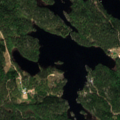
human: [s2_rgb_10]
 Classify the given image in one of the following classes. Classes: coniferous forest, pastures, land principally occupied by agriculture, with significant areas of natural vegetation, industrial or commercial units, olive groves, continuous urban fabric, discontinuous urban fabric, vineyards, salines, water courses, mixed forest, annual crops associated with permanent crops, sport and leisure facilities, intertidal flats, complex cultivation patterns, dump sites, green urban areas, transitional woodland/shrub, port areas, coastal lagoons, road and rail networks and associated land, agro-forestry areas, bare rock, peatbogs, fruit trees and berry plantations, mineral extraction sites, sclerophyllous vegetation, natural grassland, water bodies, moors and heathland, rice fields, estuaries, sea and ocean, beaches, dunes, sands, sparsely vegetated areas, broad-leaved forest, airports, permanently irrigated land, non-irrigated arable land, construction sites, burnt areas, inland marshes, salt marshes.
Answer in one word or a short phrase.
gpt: coniferous forest, mixed forest, water bodies